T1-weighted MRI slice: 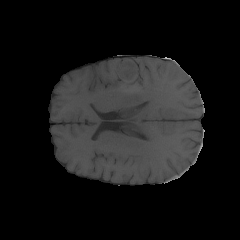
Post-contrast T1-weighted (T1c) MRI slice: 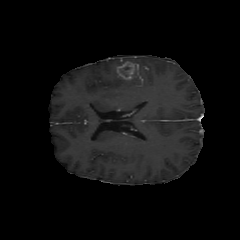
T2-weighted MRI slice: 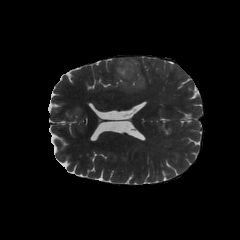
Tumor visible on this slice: yes